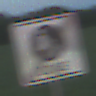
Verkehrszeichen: EndeFussgaengerzone
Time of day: SunriseSunset
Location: Outdoor (Nature)
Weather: PartlyCloudy
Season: NotSpecified
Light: Natural